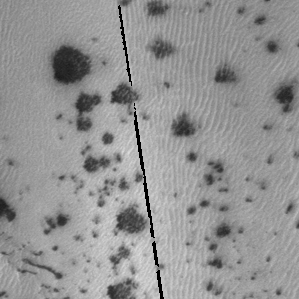
Label: frost